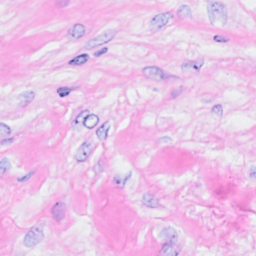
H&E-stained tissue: Breast